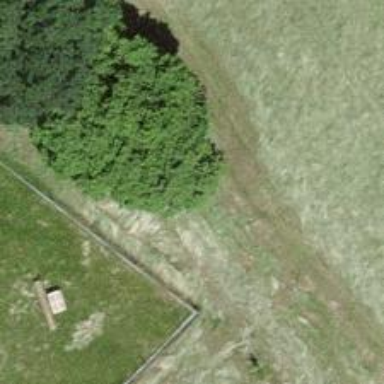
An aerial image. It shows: Hedge barrier.